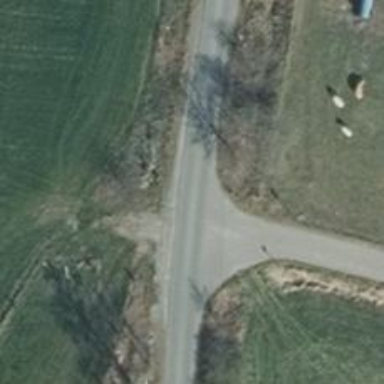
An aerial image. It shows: Unclassified road with asphalt surface.